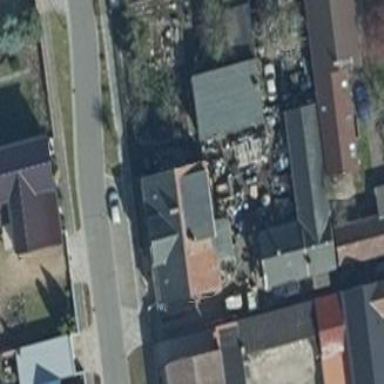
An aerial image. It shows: Simple house.